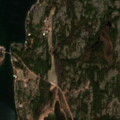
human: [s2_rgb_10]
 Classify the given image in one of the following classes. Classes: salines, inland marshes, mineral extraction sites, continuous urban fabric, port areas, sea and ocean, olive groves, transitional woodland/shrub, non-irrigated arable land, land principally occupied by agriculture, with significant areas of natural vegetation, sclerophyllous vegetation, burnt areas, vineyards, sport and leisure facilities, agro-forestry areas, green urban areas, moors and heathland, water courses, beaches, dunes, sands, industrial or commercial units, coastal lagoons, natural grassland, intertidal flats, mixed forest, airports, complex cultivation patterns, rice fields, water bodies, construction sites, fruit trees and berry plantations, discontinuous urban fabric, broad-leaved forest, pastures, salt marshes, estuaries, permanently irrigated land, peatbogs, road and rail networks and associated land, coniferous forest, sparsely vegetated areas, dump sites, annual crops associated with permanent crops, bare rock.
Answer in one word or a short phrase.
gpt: coniferous forest, mixed forest, transitional woodland/shrub, bare rock, sea and ocean